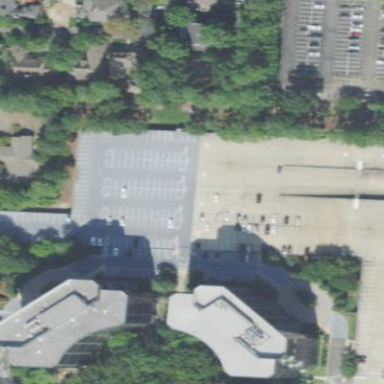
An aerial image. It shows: Multi-storey parking facility.